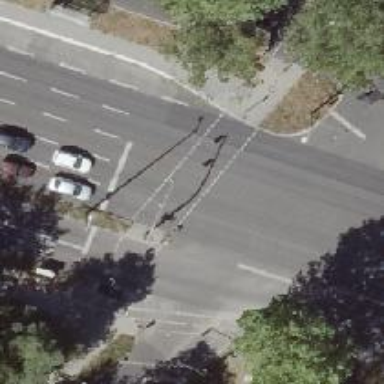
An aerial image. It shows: Crossing with traffic signals.